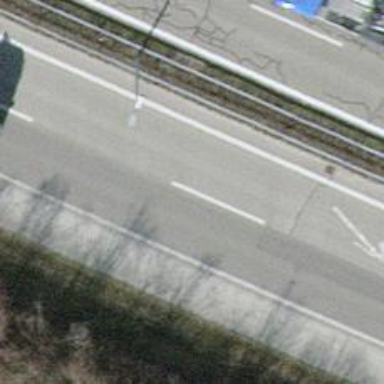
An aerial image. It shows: Asphalt motorway link.